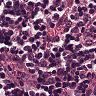
Metastatic tissue present: no